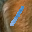
Label: 1